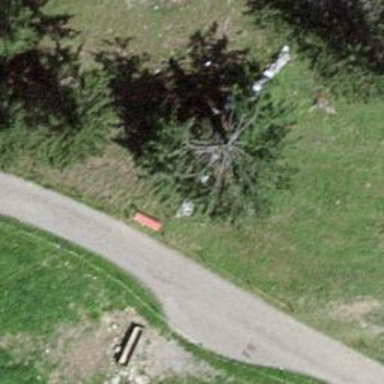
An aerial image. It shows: Bench for seating.